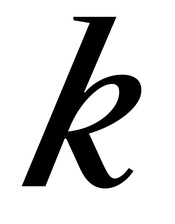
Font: LibreCaslonText-Italic_Medium_Italic